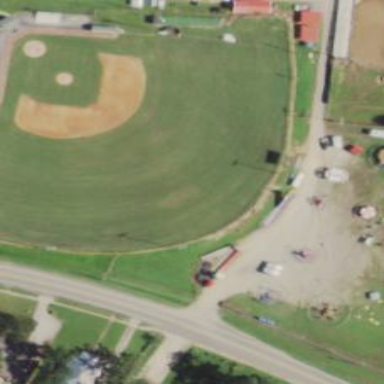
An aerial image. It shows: Baseball pitch for leisure land activities.